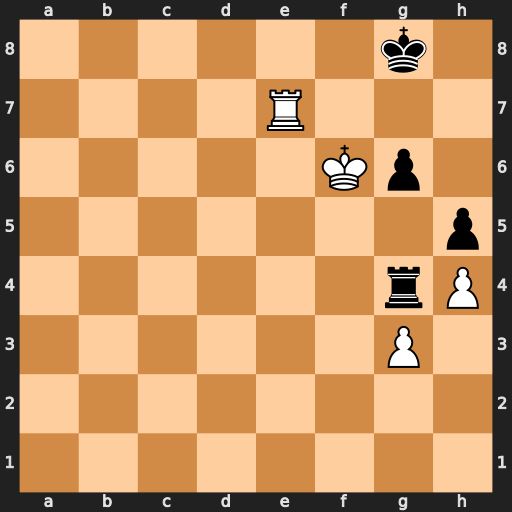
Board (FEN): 6k1/4R3/5Kp1/7p/6rP/6P1/8/8
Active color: w
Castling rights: -
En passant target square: -
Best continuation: Rg7+ Kh8 Rxg6